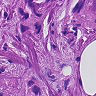
Metastatic tissue present: yes